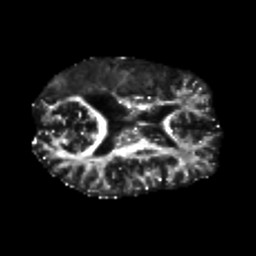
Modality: FA
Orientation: axial
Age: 38
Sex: female
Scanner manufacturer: siemens
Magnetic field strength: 3 T
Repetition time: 8.2 s
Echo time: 0.099 s